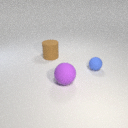
large purple rubber sphere to the right of large brown rubber cylinder